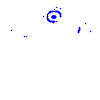
Particle: pion